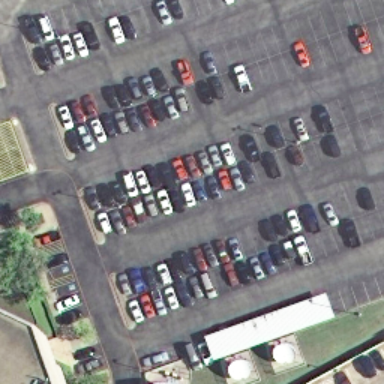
Lots of cars parked neatly in the parking lot .